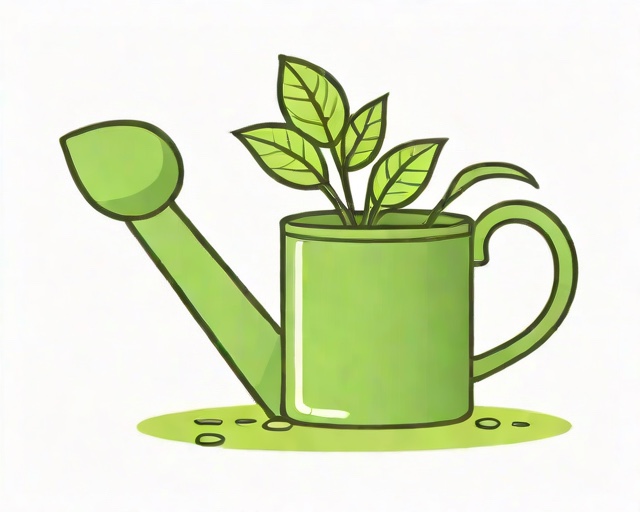
Category: Spring